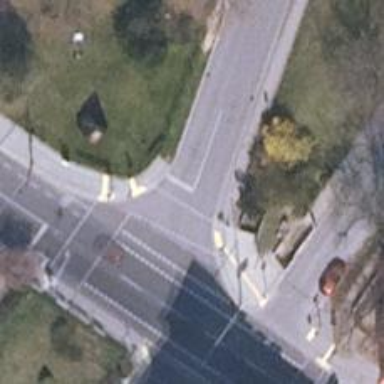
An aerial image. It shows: Road with traffic signals for signaling.